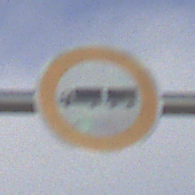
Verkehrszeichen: VerbotLastkraftwagenMitAnhaenger
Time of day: SunriseSunset
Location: Outdoor (Nature)
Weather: PartlyCloudy
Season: NotSpecified
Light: Natural